Question: in the database I have this:
<URL>
in my , I output like:
'''
defaultMsg: '<%: facebook.Social.PostWallDefaultMsg %>',
'''
and like
'''
defaultMsg: '<%: System.Web.HttpUtility.HtmlDecode(facebook.Social.PostWallDefaultMsg) %>',
'''
The is:
'''
defaultMsg: 'Tilmeld dig Citro&#235;ns Positive Power julekalender',
'''
and in I get:

it decodes the correct output in all other parts/variables, but never in the message.
> that I can, either in MVC or through FB Javascript to get this correctly display?
Thank you.
test link: <URL>
---
I also tried changing the charset from 'UTF-8' to 'windows-1252' with no effect whatsoever.
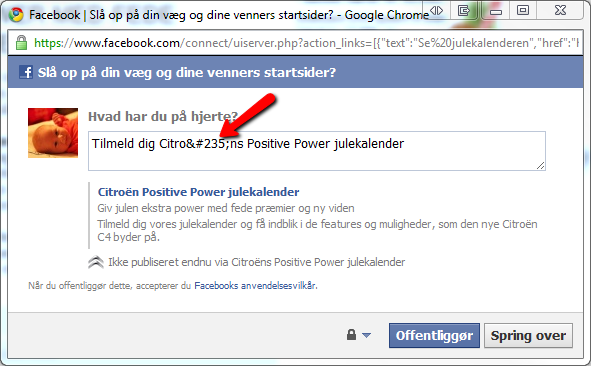
Answer: Have you tried,
'''
defaultMsg: '<%= facebook.Social.PostWallDefaultMsg %>'
'''
When you do the following,
'''
defaultMsg: '<%: System.Web.HttpUtility.HtmlDecode(facebook.Social.PostWallDefaultMsg) %>',
'''
You are encoding a decoded encode message (lol).
":" Encodes the output "=" doesnt